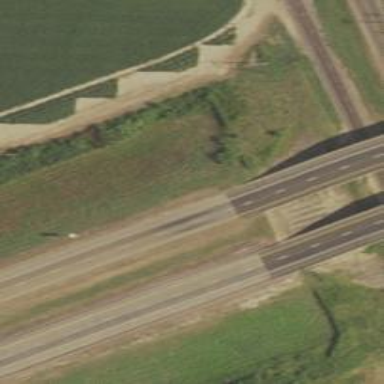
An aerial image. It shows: Beam-structured bridge on motorway.